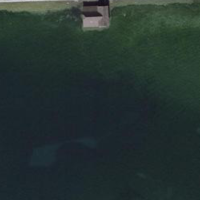
EUNIS habitat code: 14
Species observed at this site:
Cygnus olor